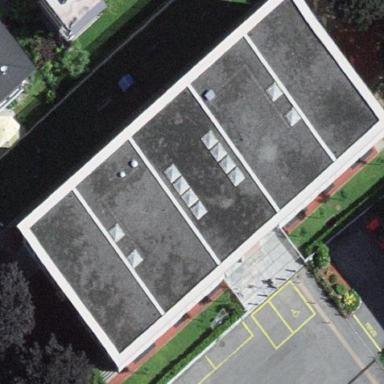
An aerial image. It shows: School building with school amenities.